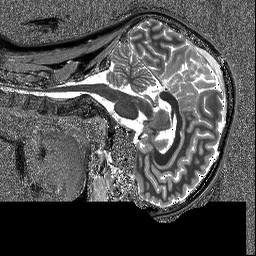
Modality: T1map
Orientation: sagittal
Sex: female